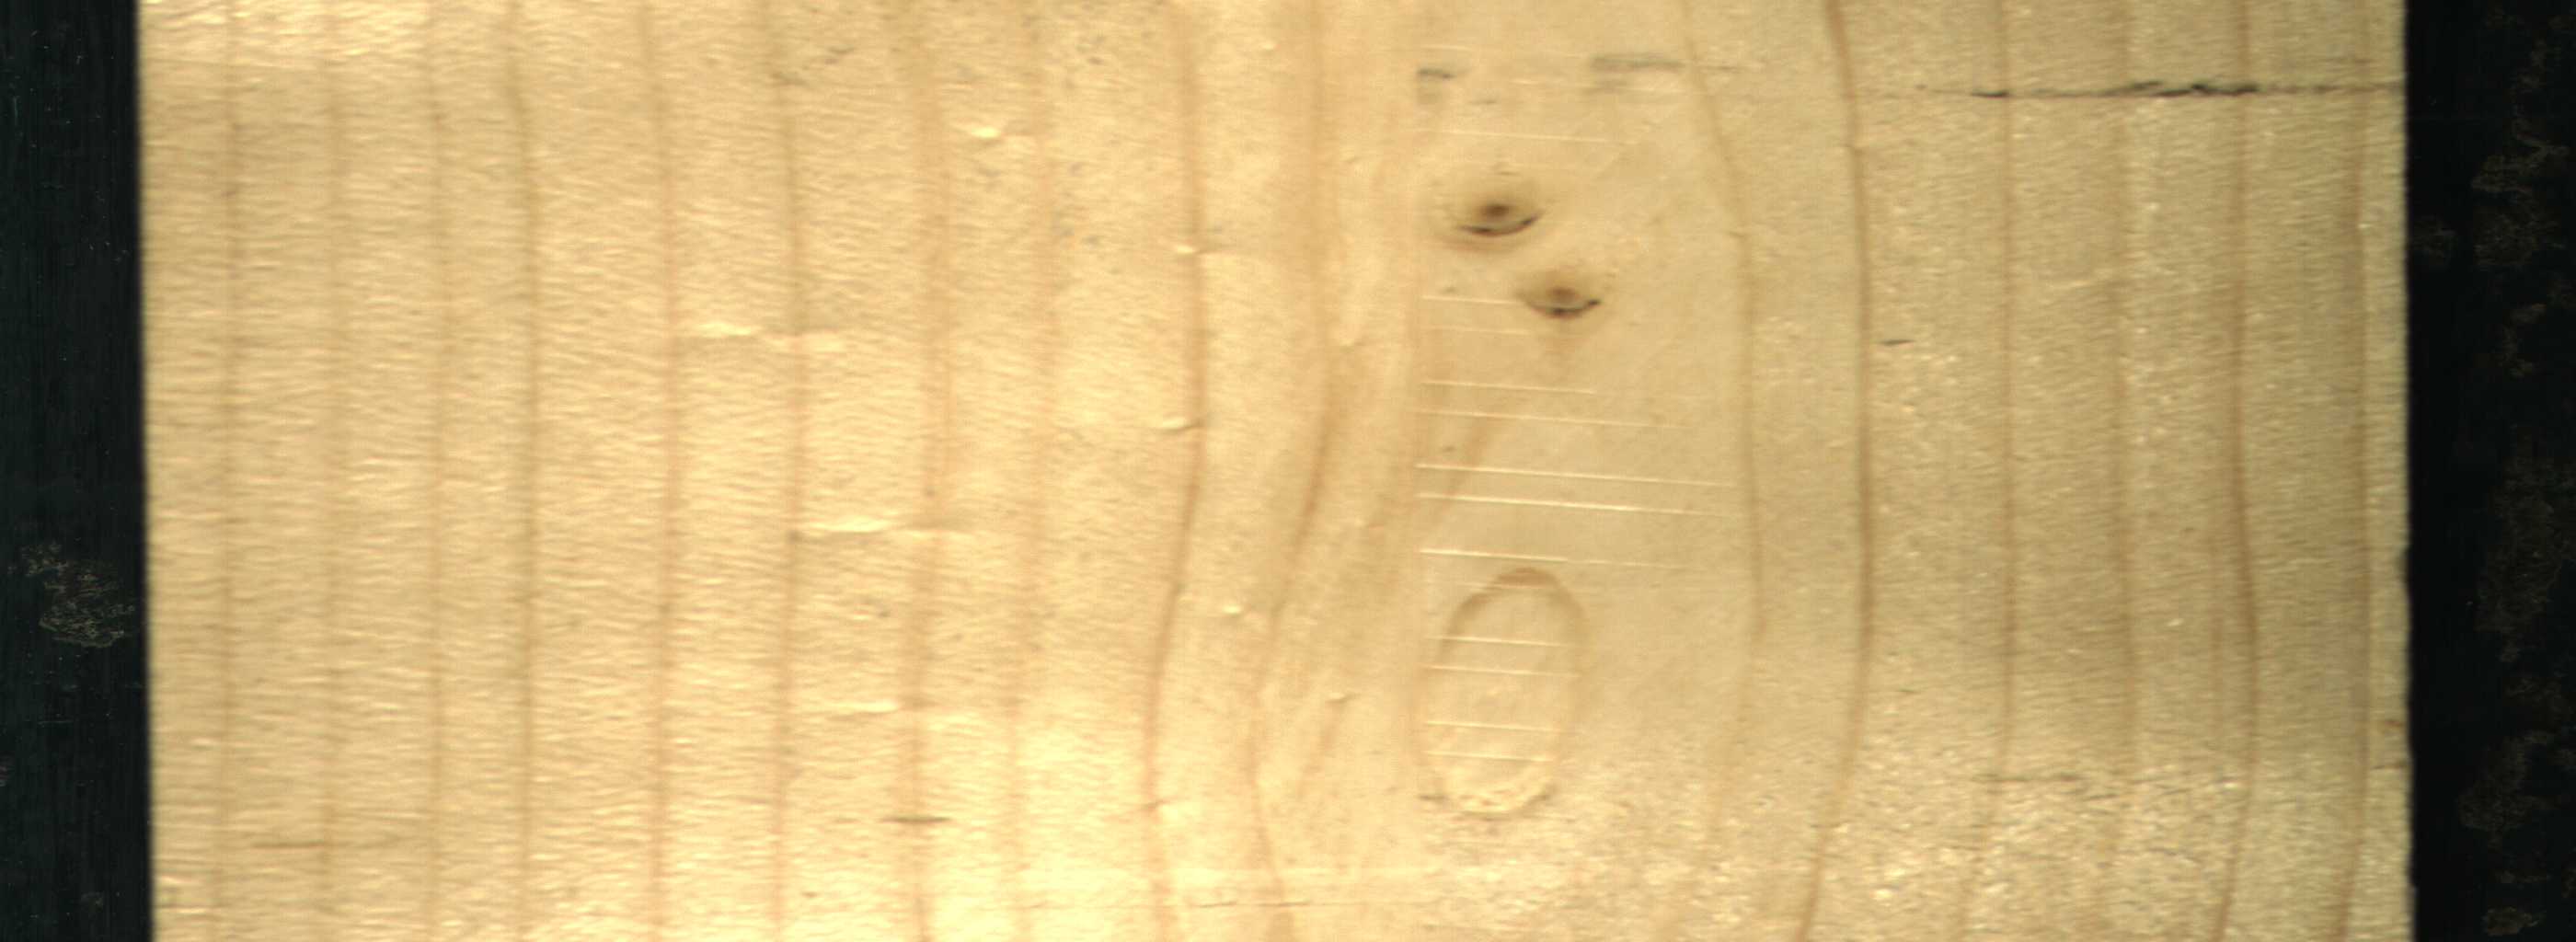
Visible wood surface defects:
Live_Knot
Live_Knot